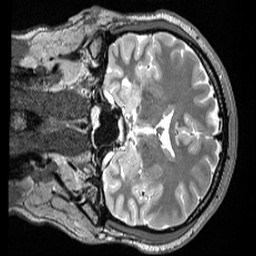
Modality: T2w
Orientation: coronal
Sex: male